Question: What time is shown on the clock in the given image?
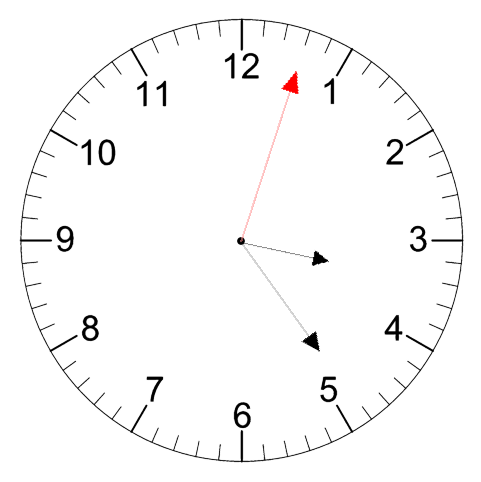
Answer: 03:24:03